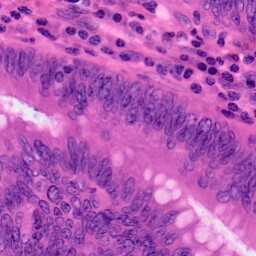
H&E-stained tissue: Colon